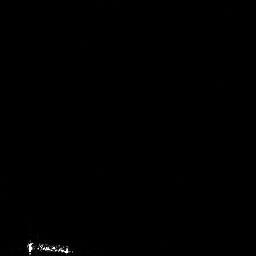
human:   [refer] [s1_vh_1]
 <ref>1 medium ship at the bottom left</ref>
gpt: <box>[[8, 91, 28, 99, 0]]</box>